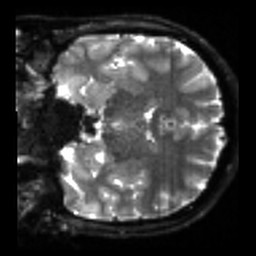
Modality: sbref
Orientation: coronal
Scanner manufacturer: siemens
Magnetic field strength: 3 T
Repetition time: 4 s
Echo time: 0.0594 s